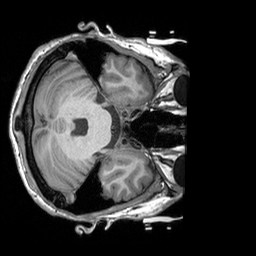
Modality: T1w
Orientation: axial
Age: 26
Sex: male
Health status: healthy
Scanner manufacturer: siemens
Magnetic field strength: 3 T
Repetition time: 2.3 s
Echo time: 0.00303 s